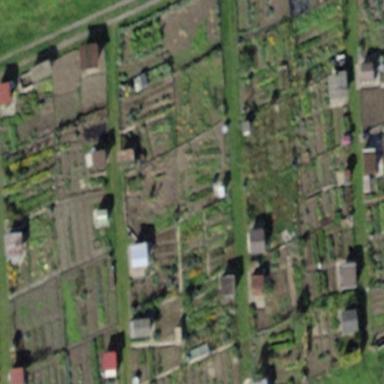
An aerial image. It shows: Allotments area.